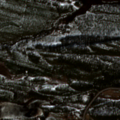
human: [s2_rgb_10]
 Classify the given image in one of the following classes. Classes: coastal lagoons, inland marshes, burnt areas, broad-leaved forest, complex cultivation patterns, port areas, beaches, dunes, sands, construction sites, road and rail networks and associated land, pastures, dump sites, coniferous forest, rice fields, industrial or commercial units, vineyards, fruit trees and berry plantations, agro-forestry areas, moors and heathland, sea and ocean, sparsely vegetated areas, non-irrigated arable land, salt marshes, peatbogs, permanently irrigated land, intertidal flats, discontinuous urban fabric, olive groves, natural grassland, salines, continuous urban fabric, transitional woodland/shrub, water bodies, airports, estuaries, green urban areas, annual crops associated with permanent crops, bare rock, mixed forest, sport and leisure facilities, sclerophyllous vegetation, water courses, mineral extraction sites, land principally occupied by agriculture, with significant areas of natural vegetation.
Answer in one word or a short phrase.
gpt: coniferous forest, mixed forest, peatbogs, water bodies